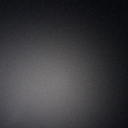
Screen state: off